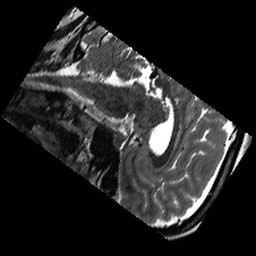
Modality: T2w
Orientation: sagittal
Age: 27
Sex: female